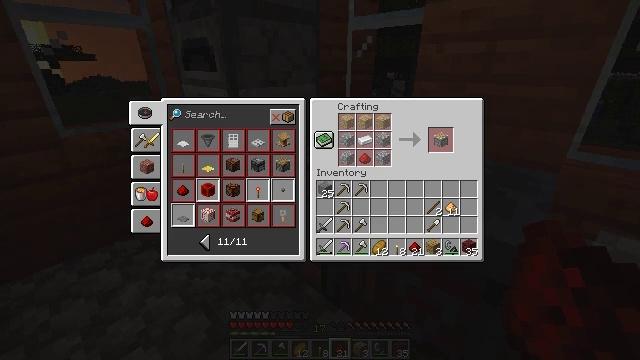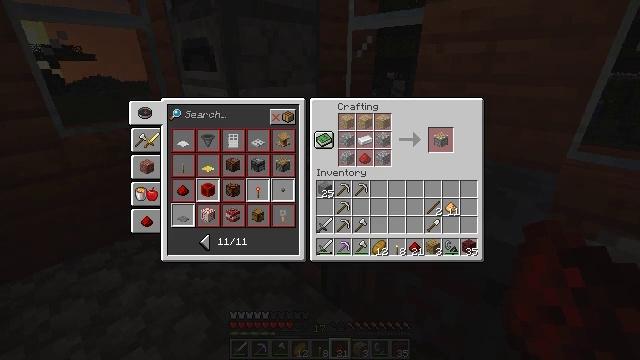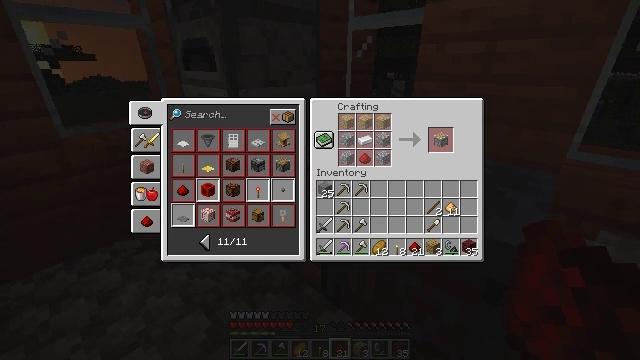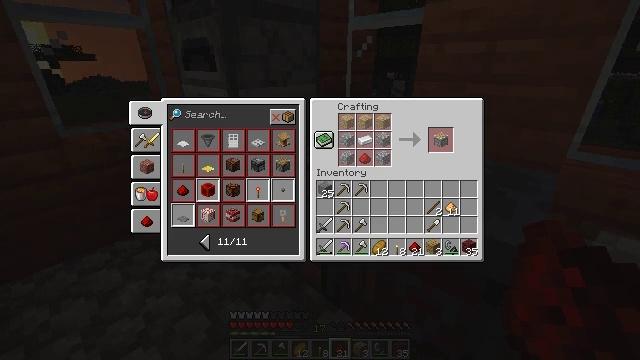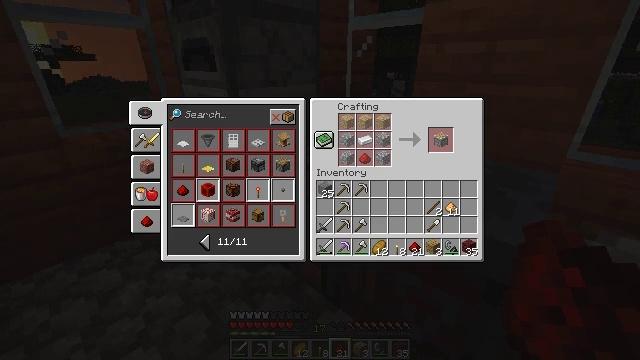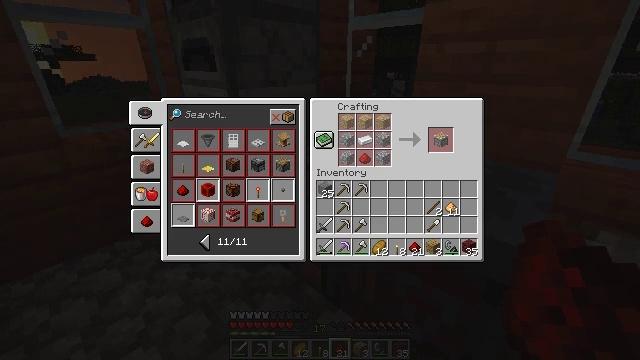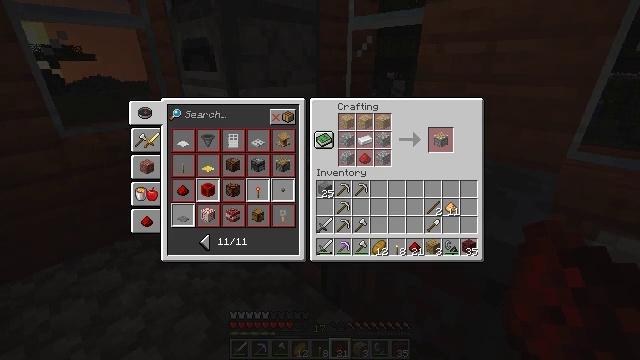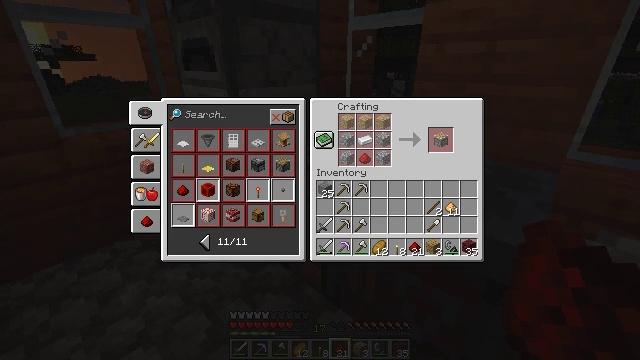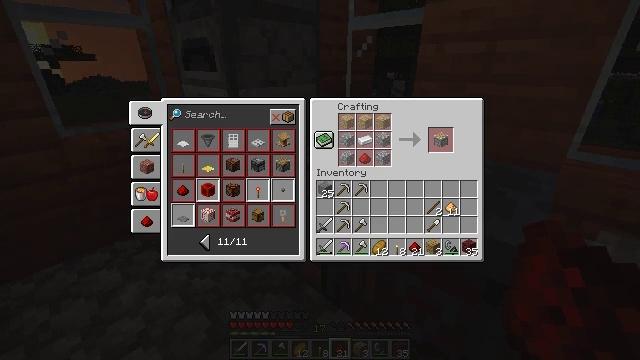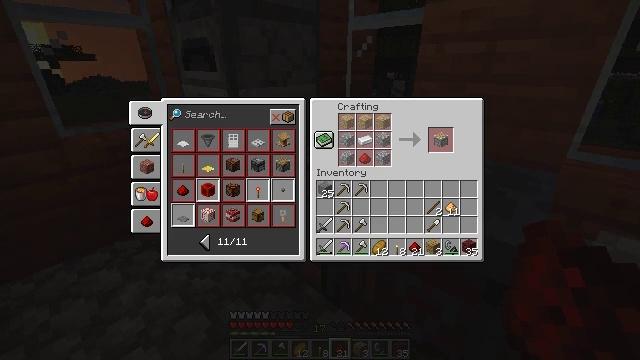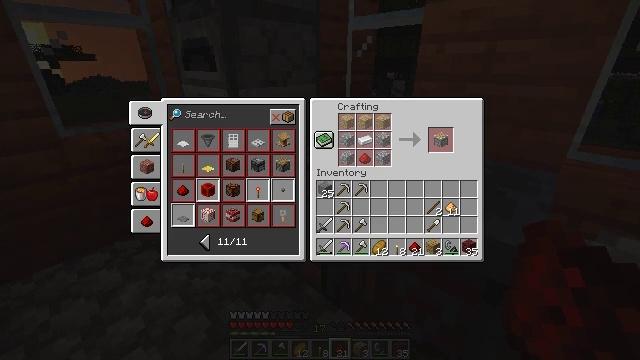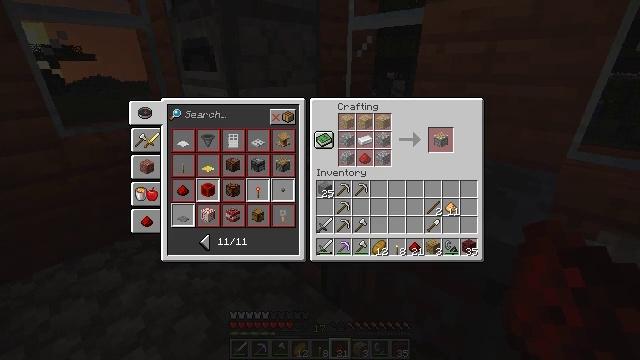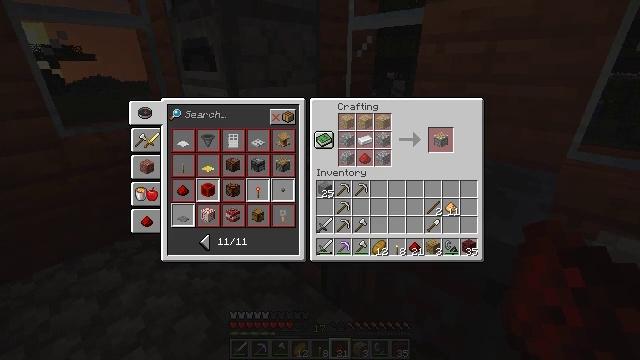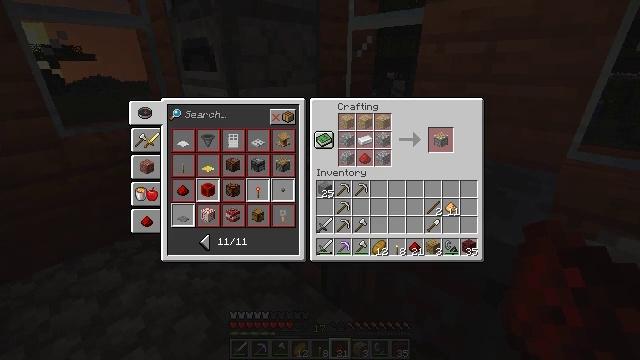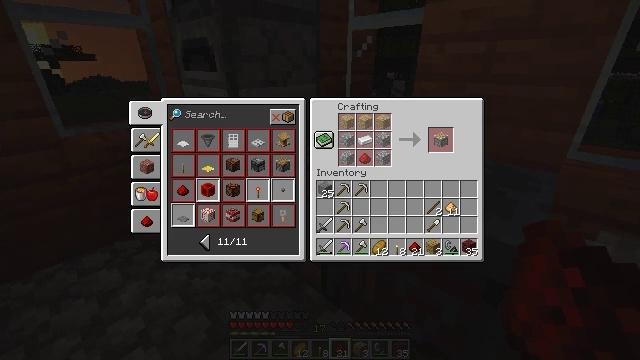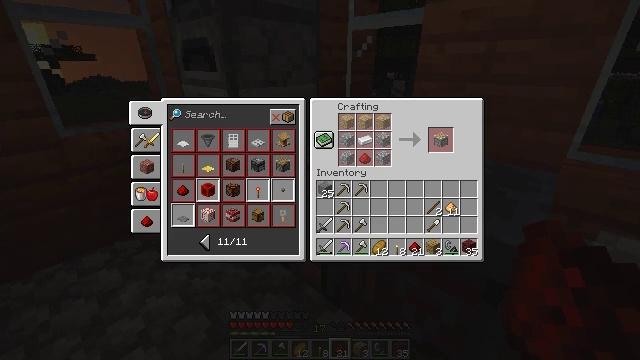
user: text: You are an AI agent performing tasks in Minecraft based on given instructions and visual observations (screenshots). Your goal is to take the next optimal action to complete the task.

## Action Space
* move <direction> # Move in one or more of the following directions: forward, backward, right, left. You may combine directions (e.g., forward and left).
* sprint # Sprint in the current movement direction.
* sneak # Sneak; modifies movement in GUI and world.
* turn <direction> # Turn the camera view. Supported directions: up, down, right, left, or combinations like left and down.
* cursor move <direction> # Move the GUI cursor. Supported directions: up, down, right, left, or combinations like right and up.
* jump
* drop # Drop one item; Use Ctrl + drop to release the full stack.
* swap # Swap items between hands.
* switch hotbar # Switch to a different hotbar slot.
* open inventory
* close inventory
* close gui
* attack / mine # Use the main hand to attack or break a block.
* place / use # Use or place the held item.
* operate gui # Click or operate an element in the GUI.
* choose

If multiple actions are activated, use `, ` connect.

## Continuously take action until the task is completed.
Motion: motion action
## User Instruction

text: Drop an iron sword.
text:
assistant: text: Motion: no_op
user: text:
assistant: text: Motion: no_op
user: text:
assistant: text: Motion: no_op
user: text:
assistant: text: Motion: no_op
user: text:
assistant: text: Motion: no_op
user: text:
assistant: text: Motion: no_op
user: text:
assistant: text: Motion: no_op
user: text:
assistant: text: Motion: no_op
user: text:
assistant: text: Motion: no_op
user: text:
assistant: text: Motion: no_op
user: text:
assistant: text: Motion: no_op
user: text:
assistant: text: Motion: no_op
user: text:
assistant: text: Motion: no_op
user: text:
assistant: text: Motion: no_op
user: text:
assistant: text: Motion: no_op
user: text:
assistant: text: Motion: no_op
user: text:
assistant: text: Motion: no_op
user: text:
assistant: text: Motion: no_op
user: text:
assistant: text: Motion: no_op
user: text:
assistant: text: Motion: no_op
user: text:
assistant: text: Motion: no_op
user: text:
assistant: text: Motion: no_op
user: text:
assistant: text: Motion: no_op
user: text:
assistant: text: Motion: no_op
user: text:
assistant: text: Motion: no_op
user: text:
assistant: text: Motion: no_op
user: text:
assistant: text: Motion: no_op
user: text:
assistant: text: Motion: no_op
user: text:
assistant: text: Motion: no_op
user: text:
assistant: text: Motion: no_op